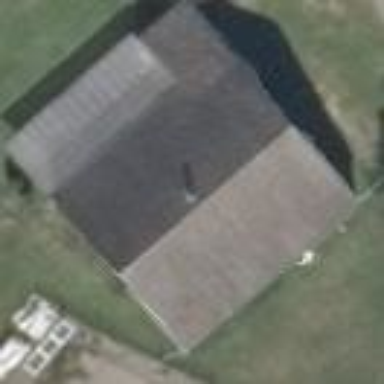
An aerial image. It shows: Simple and straightforward house.